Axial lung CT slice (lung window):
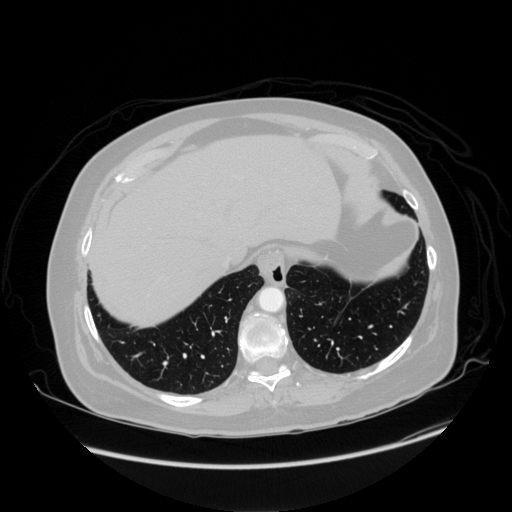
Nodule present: no